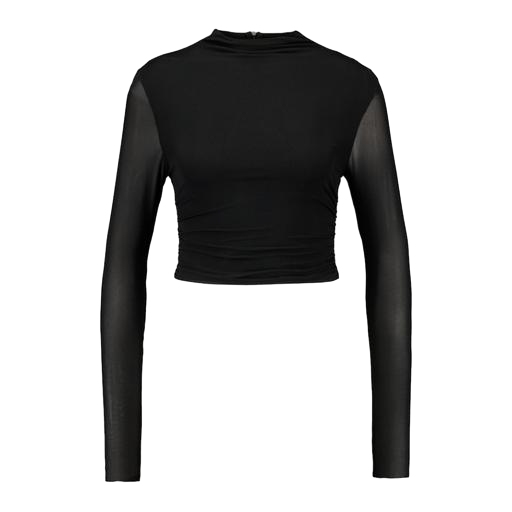
black long-sleeve crop top, black long sleeved crop top, high neck long sleeve crop top, white background